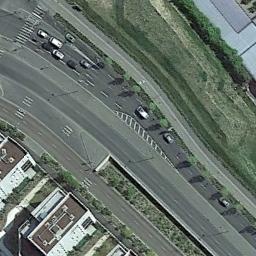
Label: freeway